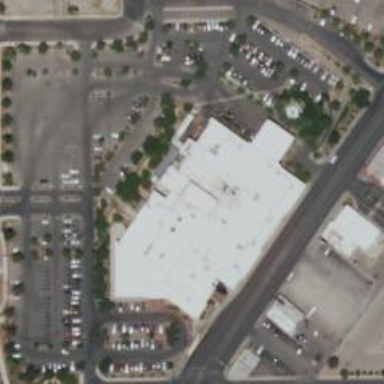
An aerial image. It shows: Casino.